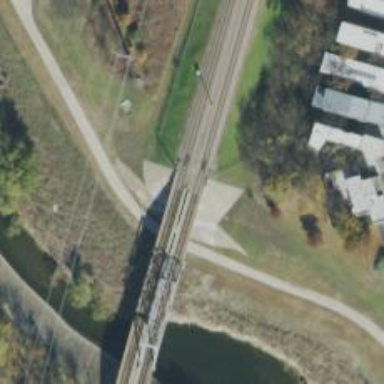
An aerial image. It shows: Light rail bridge with electrified contact line.